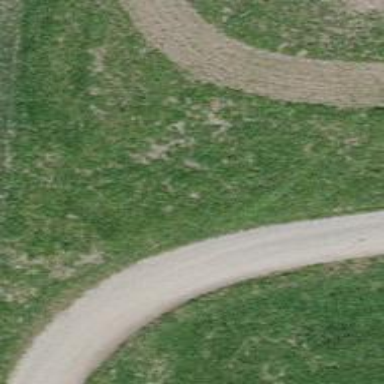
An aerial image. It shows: Gravel track with grade 2 quality.